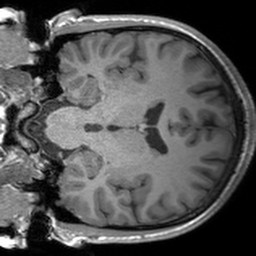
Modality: T1w
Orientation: coronal
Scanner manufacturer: siemens
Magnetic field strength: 3 T
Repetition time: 1.54 s
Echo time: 0.00234 s